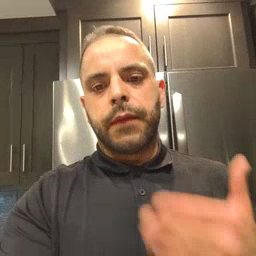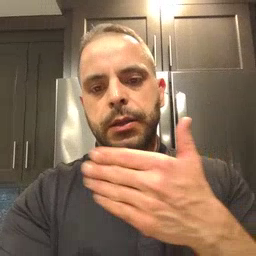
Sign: fish